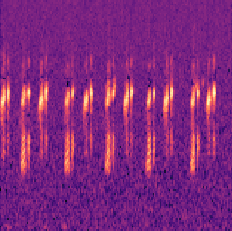
Sound class: Frog